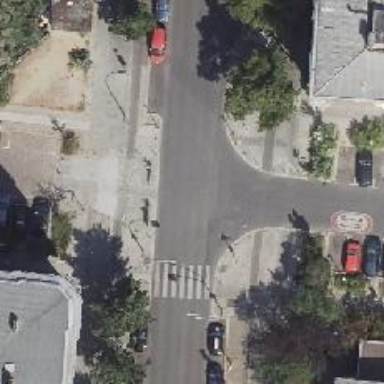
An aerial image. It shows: Residential road with separate asphalt sidewalks. The road also features cycle track on both sides.